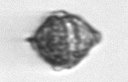
Label: Kryptoperidinium_triquetrum